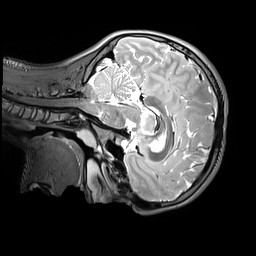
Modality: T2w
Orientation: sagittal
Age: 12
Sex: male
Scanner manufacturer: siemens
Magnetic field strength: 3 T
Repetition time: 3.2 s
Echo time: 0.408 s